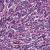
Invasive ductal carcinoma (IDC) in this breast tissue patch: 1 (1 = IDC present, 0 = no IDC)